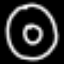
Label: donut